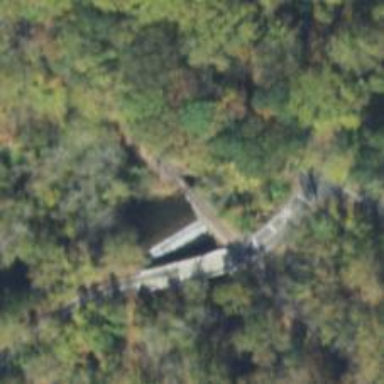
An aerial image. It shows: Preserved railway bridge with rail tracks.